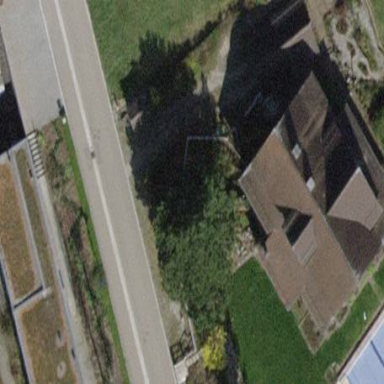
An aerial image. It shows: Detached building.